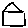
Label: house